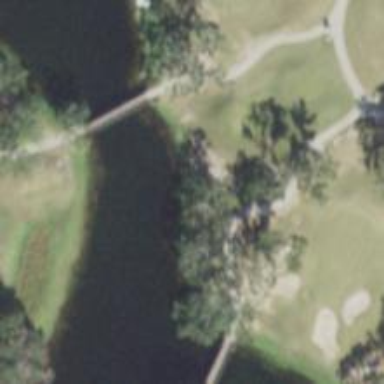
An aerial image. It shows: Service road used as golf cart path.